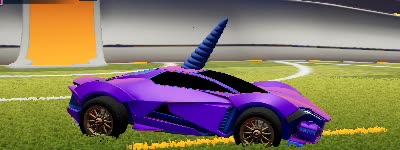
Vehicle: werewolf